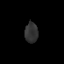
Tissue: prostate
Cell type: Epithelial cells
Senescence score: 0.3404
Nuclear area (px): 263
Mean DAPI intensity: 50.388